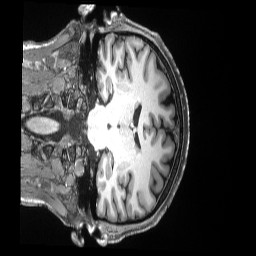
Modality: T1w
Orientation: coronal
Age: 34
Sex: male
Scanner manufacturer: siemens
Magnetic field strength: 3 T
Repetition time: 2.5 s
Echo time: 0.00181 s